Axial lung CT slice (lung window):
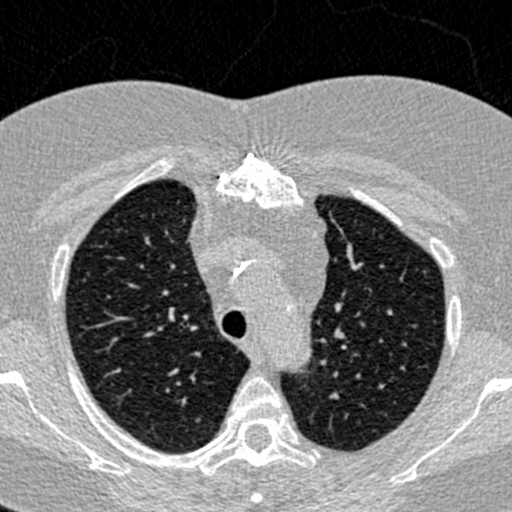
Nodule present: no